Question: How can i make the ActionBar Epic as this one ?
Also normally in Google Apps, when we swipe down the action bar actually get shrinked down in size with a beautiful effect, is that effect available for developers? or we have to do it on our own ? And how can we do it?
In this image overhere, there's icon and text above the image, and also a rounded button, i wonder if this sample is documented and i'm missing it, hope guys you'll point that out!
Also how can they add text to the ActionBar??
Hope you'll help! Thanks!

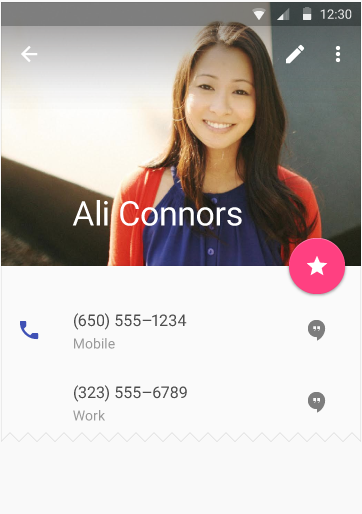
Answer: This is all from the new Materials Theme that is going to be available in the next version of Android. You can find out more at the <URL> site.